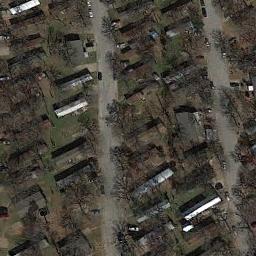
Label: mobile_home_park